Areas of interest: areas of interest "Post Office"
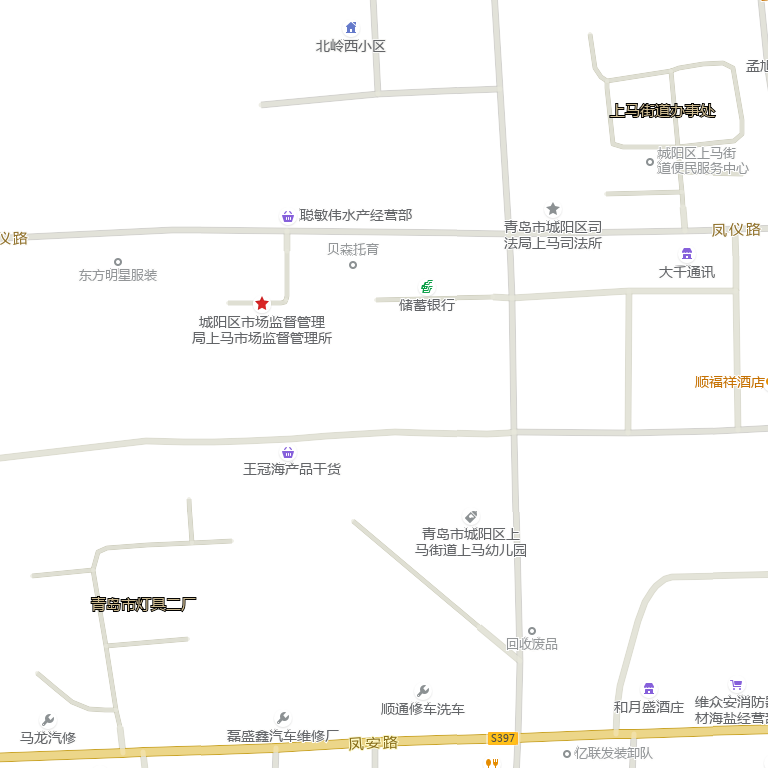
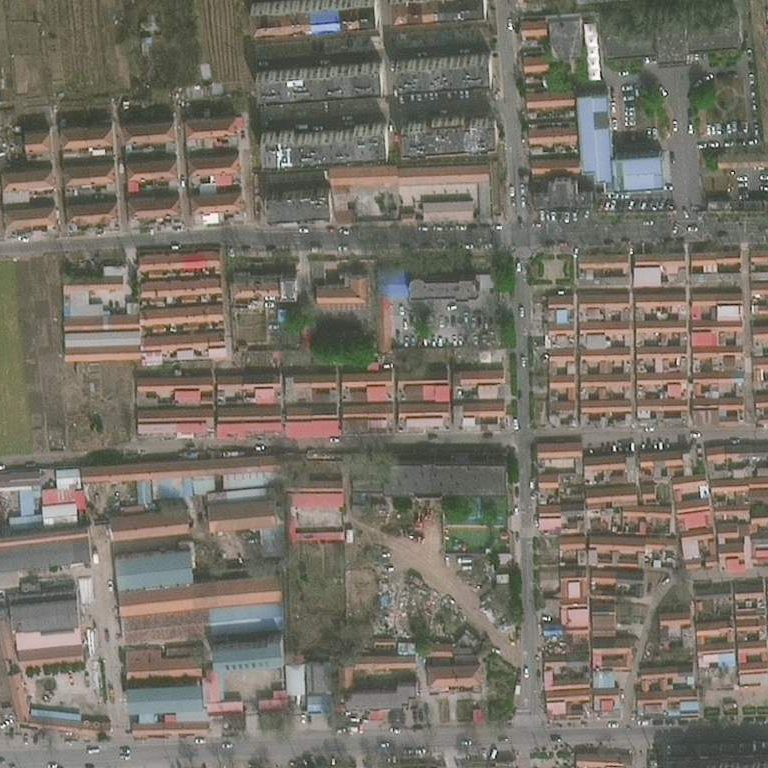